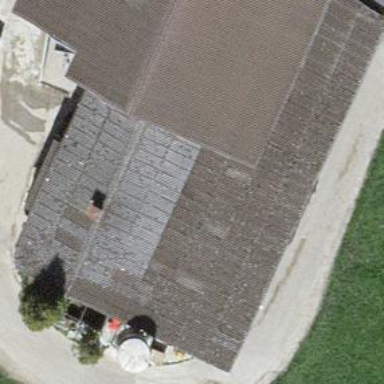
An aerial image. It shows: Farm building.